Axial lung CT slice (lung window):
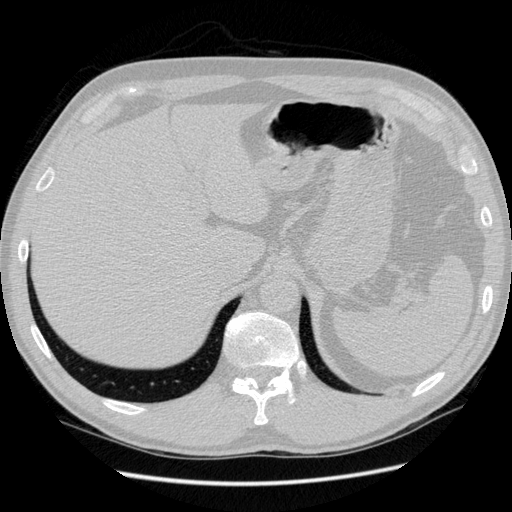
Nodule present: no